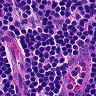
Metastatic tissue present: no